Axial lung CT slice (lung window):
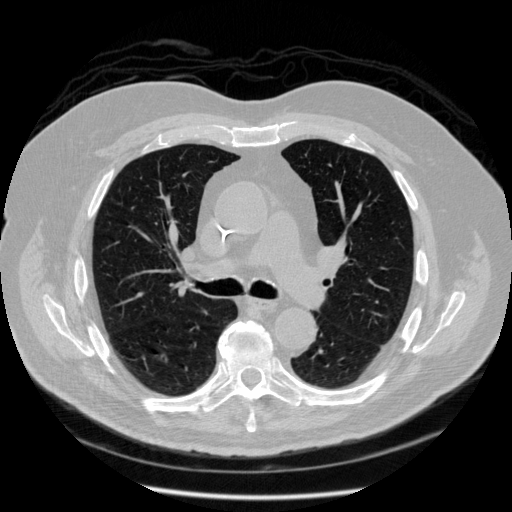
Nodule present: no